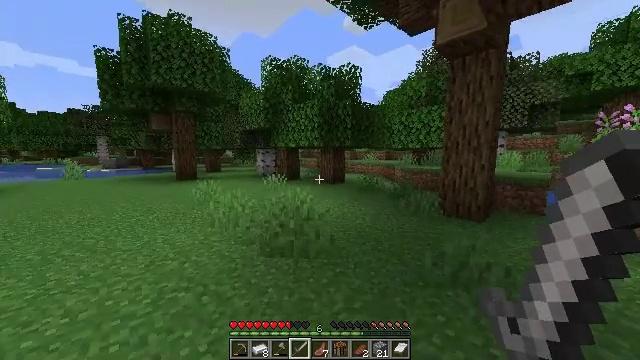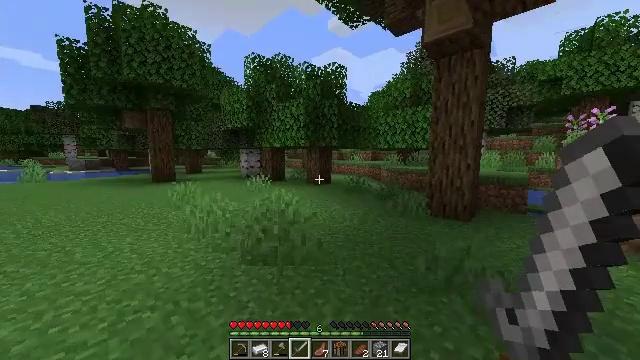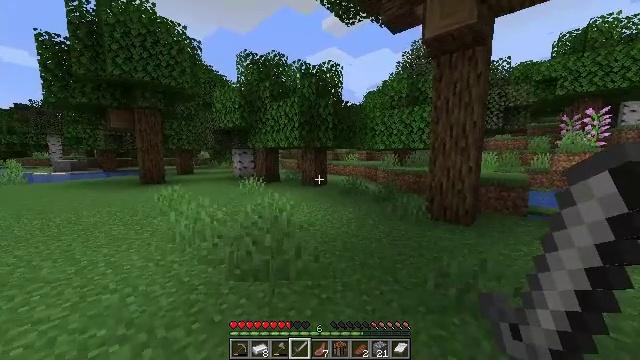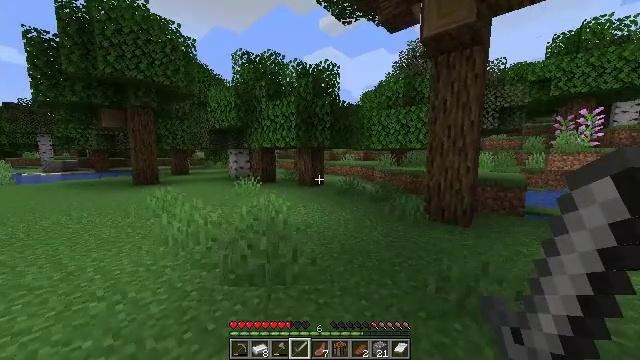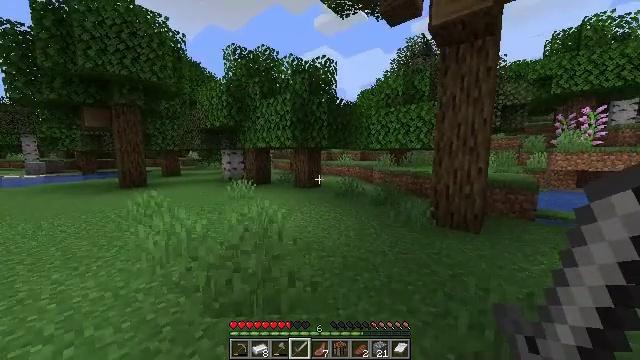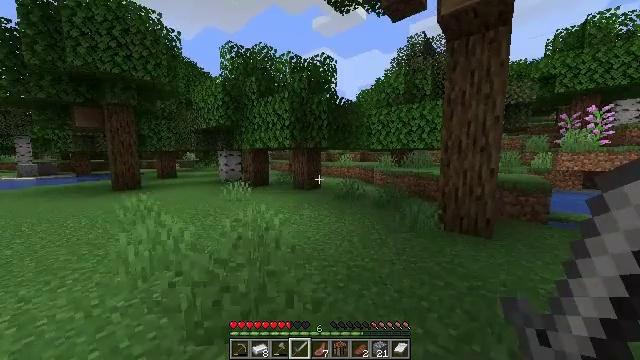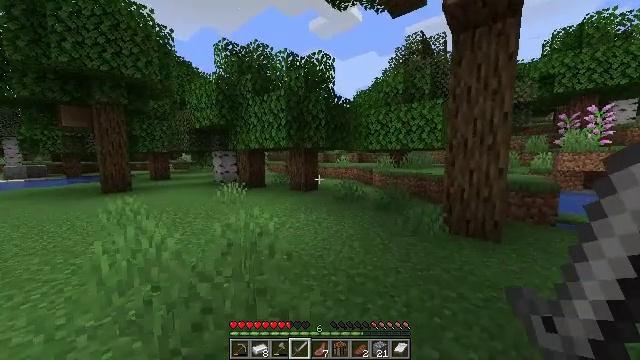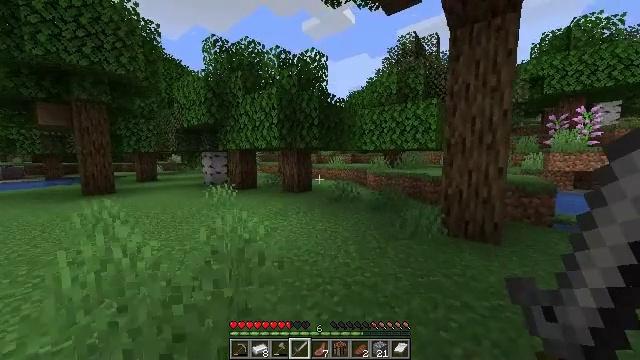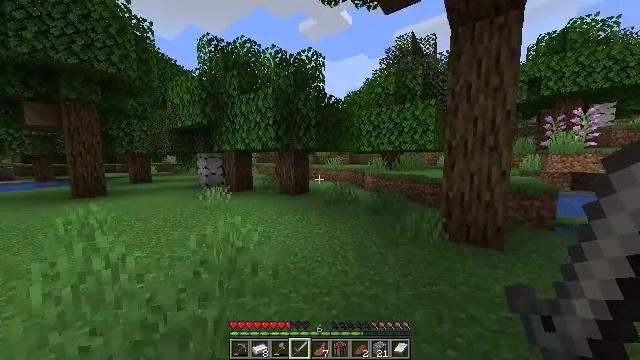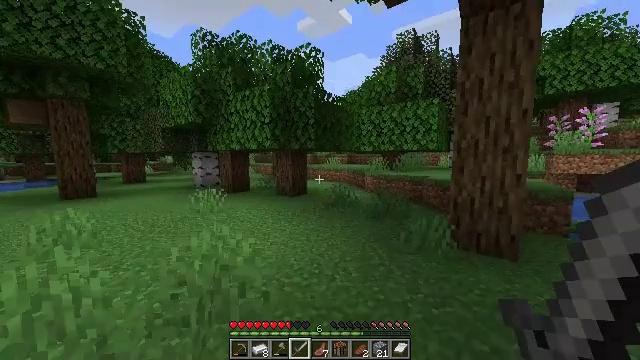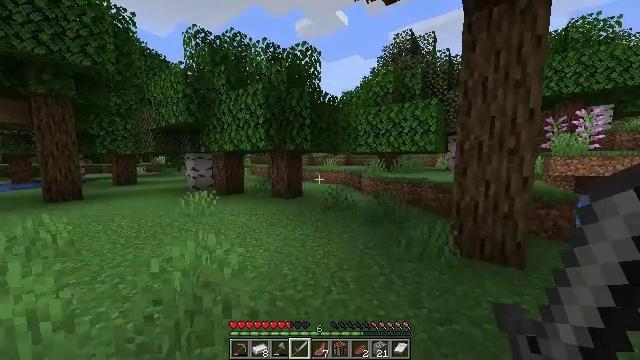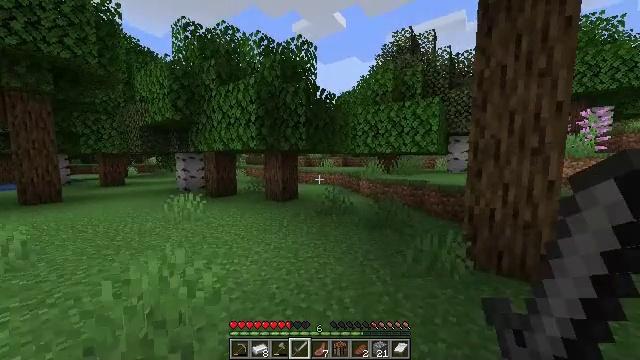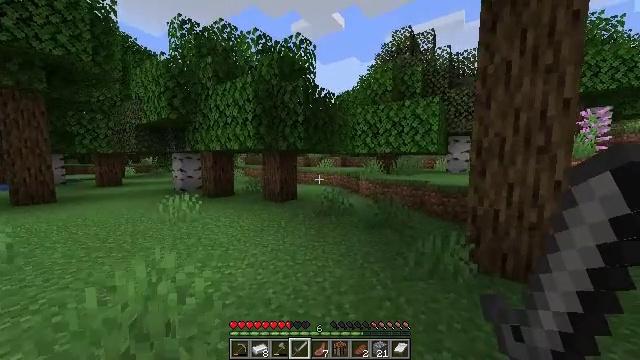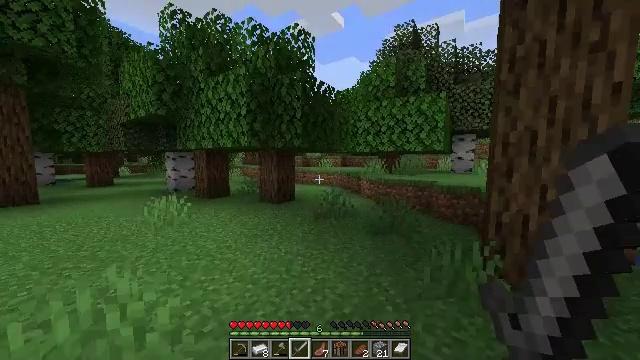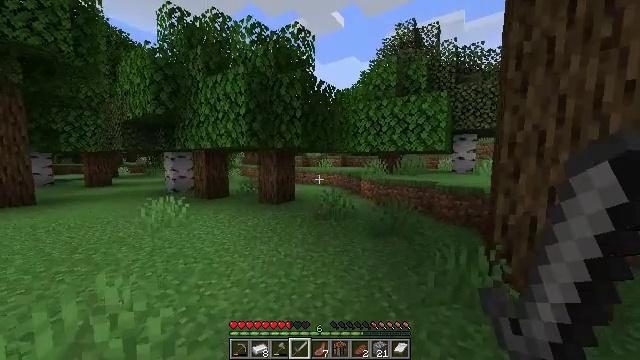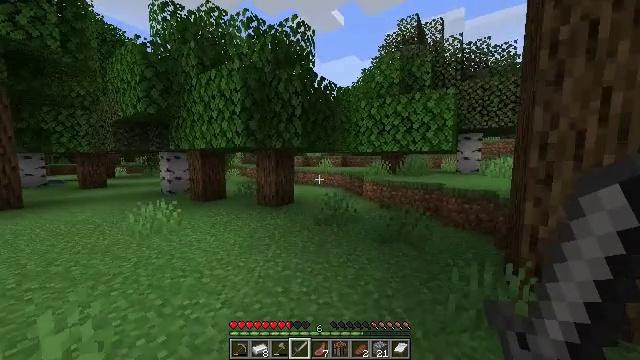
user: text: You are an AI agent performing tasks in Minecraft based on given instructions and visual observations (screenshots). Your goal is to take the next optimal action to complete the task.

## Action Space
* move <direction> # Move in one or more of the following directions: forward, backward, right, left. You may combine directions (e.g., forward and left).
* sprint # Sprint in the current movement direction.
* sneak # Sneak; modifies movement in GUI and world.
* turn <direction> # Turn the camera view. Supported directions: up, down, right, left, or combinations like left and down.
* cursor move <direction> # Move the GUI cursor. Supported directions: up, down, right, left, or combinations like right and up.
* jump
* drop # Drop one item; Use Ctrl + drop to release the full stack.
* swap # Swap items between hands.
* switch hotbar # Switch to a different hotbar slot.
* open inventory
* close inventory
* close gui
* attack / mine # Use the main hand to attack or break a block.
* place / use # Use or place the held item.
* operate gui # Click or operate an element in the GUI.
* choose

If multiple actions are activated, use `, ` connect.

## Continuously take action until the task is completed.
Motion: motion action
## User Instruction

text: Gather oak leaves by attacking.
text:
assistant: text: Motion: move forward, sprint, turn right
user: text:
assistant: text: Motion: move forward, sprint, turn right
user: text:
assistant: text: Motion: move forward, sprint
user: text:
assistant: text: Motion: move forward, sprint, turn right
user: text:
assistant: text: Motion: move forward, sprint
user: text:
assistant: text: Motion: move forward, sprint
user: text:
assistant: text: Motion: move forward, sprint, turn right
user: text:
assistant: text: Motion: move forward, sprint
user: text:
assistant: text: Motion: move forward, sprint
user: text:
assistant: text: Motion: move forward, sprint
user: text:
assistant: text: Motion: move forward, sprint
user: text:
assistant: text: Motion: move forward, sprint
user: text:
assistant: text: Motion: move forward, sprint
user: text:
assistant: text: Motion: move forward, sprint
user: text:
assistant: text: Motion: move forward, sprint
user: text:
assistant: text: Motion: move forward, sprint
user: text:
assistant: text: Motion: move forward, sprint
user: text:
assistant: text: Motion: move forward, sprint
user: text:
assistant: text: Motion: move forward, sprint
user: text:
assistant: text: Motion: move forward, sprint
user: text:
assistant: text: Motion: move forward, sprint
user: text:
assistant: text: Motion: move forward, sprint
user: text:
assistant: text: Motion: move forward, sprint
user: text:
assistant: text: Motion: move forward, sprint
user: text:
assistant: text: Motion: move forward, sprint
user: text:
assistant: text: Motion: move forward, sprint
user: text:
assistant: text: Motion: move forward, sprint
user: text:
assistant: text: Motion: move forward, sprint
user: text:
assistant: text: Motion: move forward, sprint
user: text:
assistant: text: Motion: move forward, sprint